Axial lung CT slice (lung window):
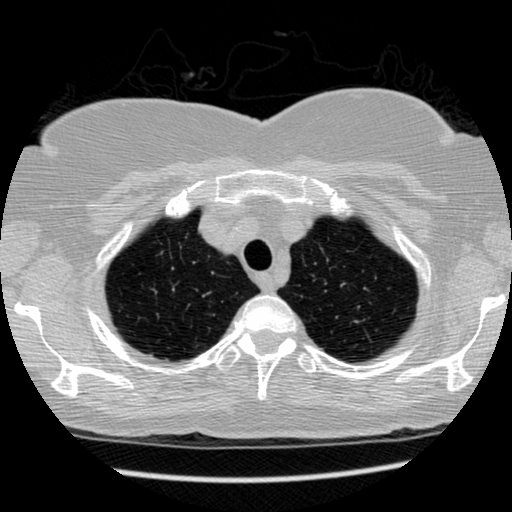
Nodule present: no